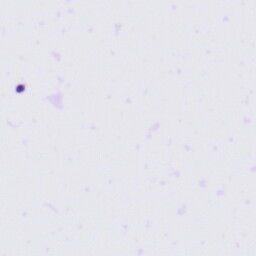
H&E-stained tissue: Tonsil